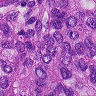
Metastatic tissue present: yes